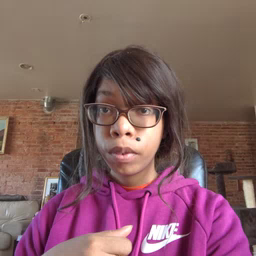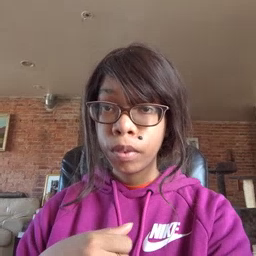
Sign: say